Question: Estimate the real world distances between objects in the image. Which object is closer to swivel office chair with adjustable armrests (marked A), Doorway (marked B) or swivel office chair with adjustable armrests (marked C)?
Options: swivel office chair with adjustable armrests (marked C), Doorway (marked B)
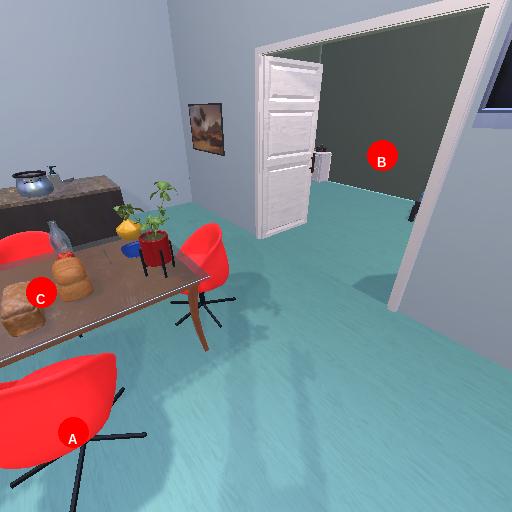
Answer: swivel office chair with adjustable armrests (marked C)